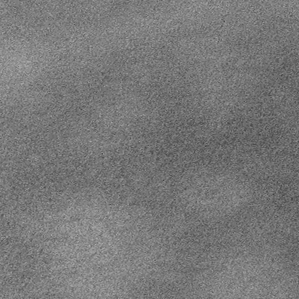
Label: frost